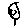
Label: smiley face